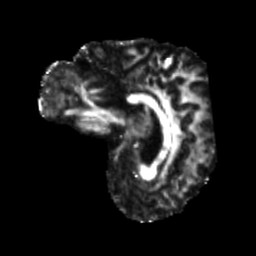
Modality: FA
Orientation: sagittal
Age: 62
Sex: female
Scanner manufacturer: siemens
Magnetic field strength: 3 T
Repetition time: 5.25 s
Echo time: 0.08 s